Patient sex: M
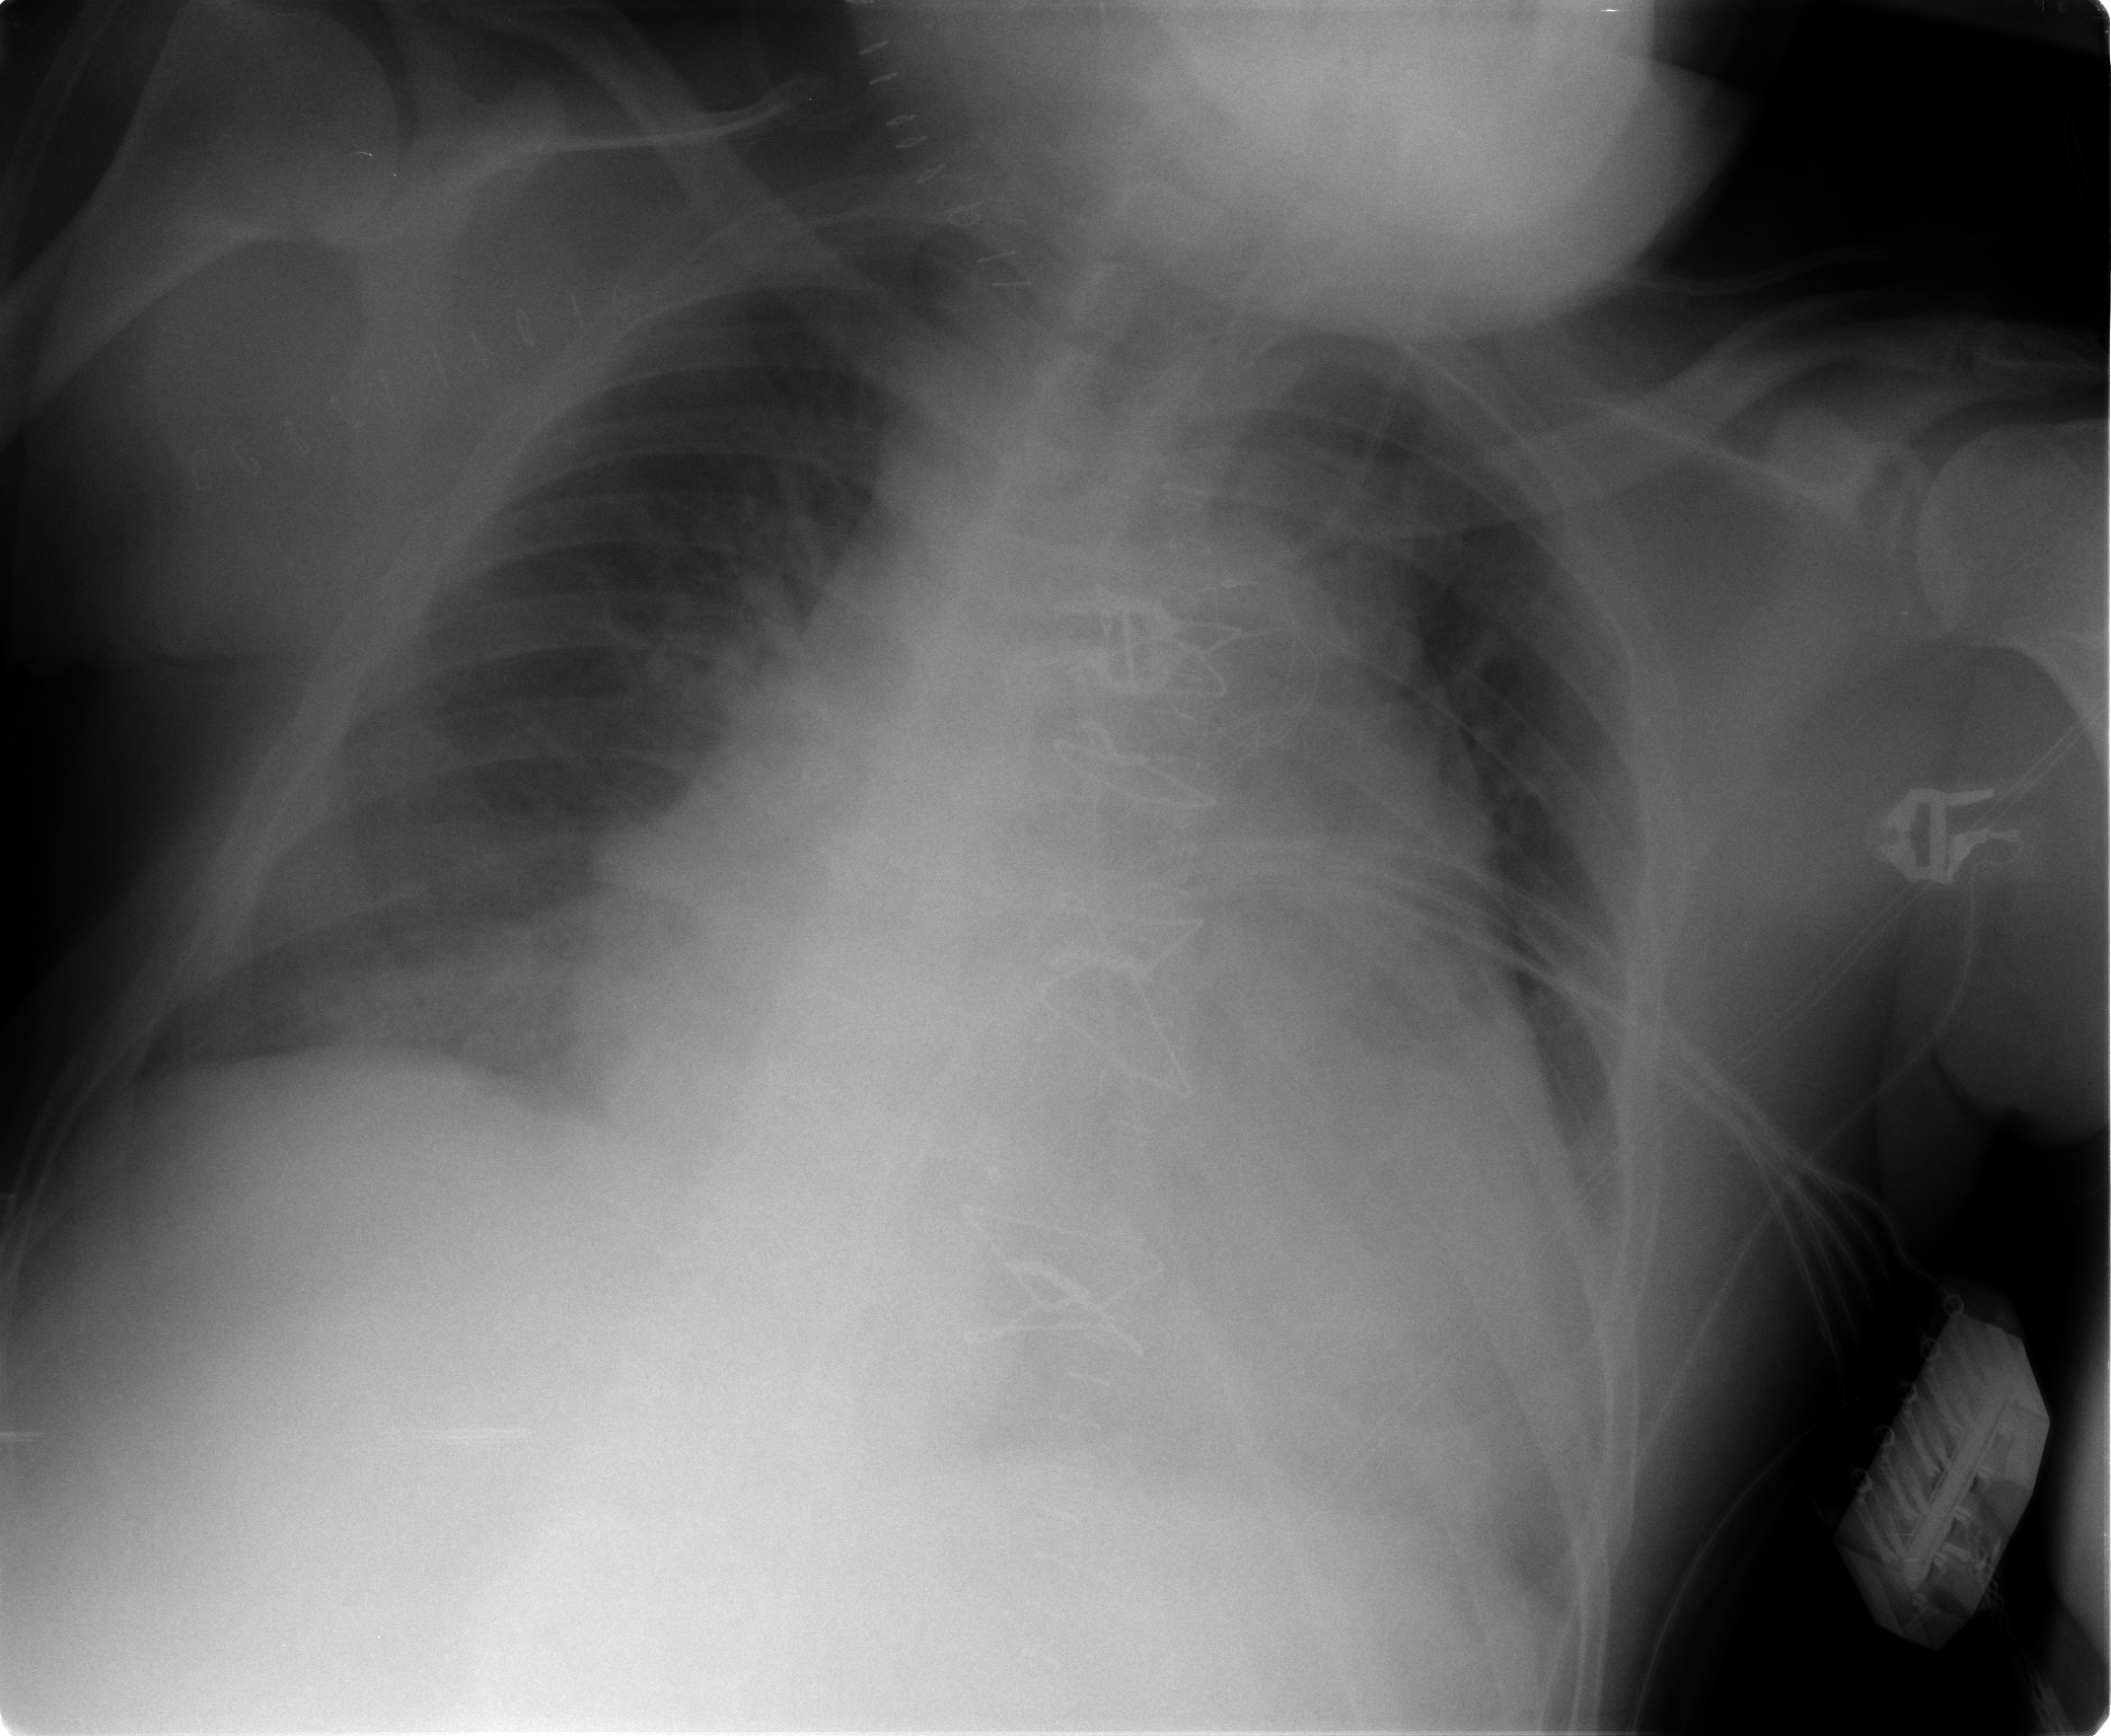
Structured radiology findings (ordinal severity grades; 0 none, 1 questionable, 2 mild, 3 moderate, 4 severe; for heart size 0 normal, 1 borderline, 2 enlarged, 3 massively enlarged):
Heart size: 3
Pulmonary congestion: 2
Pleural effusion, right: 2
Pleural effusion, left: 2
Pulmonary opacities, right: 2
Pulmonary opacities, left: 0
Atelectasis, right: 2
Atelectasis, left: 2